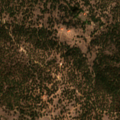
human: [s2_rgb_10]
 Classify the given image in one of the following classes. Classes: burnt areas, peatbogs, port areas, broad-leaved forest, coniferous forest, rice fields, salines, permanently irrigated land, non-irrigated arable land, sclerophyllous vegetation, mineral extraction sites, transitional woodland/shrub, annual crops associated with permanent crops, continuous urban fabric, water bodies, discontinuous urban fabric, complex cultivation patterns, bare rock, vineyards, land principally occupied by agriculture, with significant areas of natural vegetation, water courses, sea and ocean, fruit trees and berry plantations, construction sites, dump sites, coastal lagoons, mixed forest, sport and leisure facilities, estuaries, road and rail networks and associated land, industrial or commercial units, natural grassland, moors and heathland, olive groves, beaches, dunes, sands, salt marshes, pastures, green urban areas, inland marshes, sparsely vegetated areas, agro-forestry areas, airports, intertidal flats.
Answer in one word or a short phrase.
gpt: agro-forestry areas, broad-leaved forest